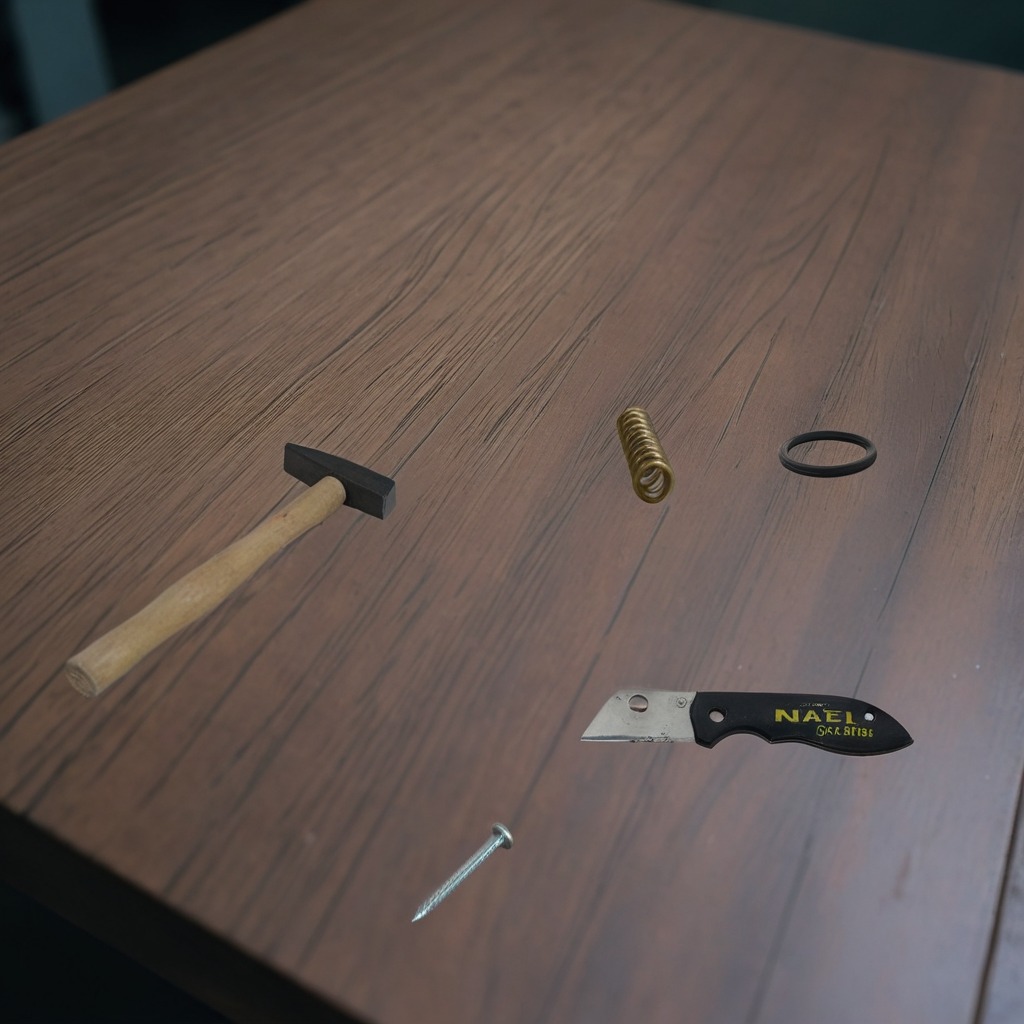
A rubber Oring, a utility knife, a hammer, an iron nail, and a coiled metal spring are lying on a old table in a small garage at twilight.